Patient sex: F
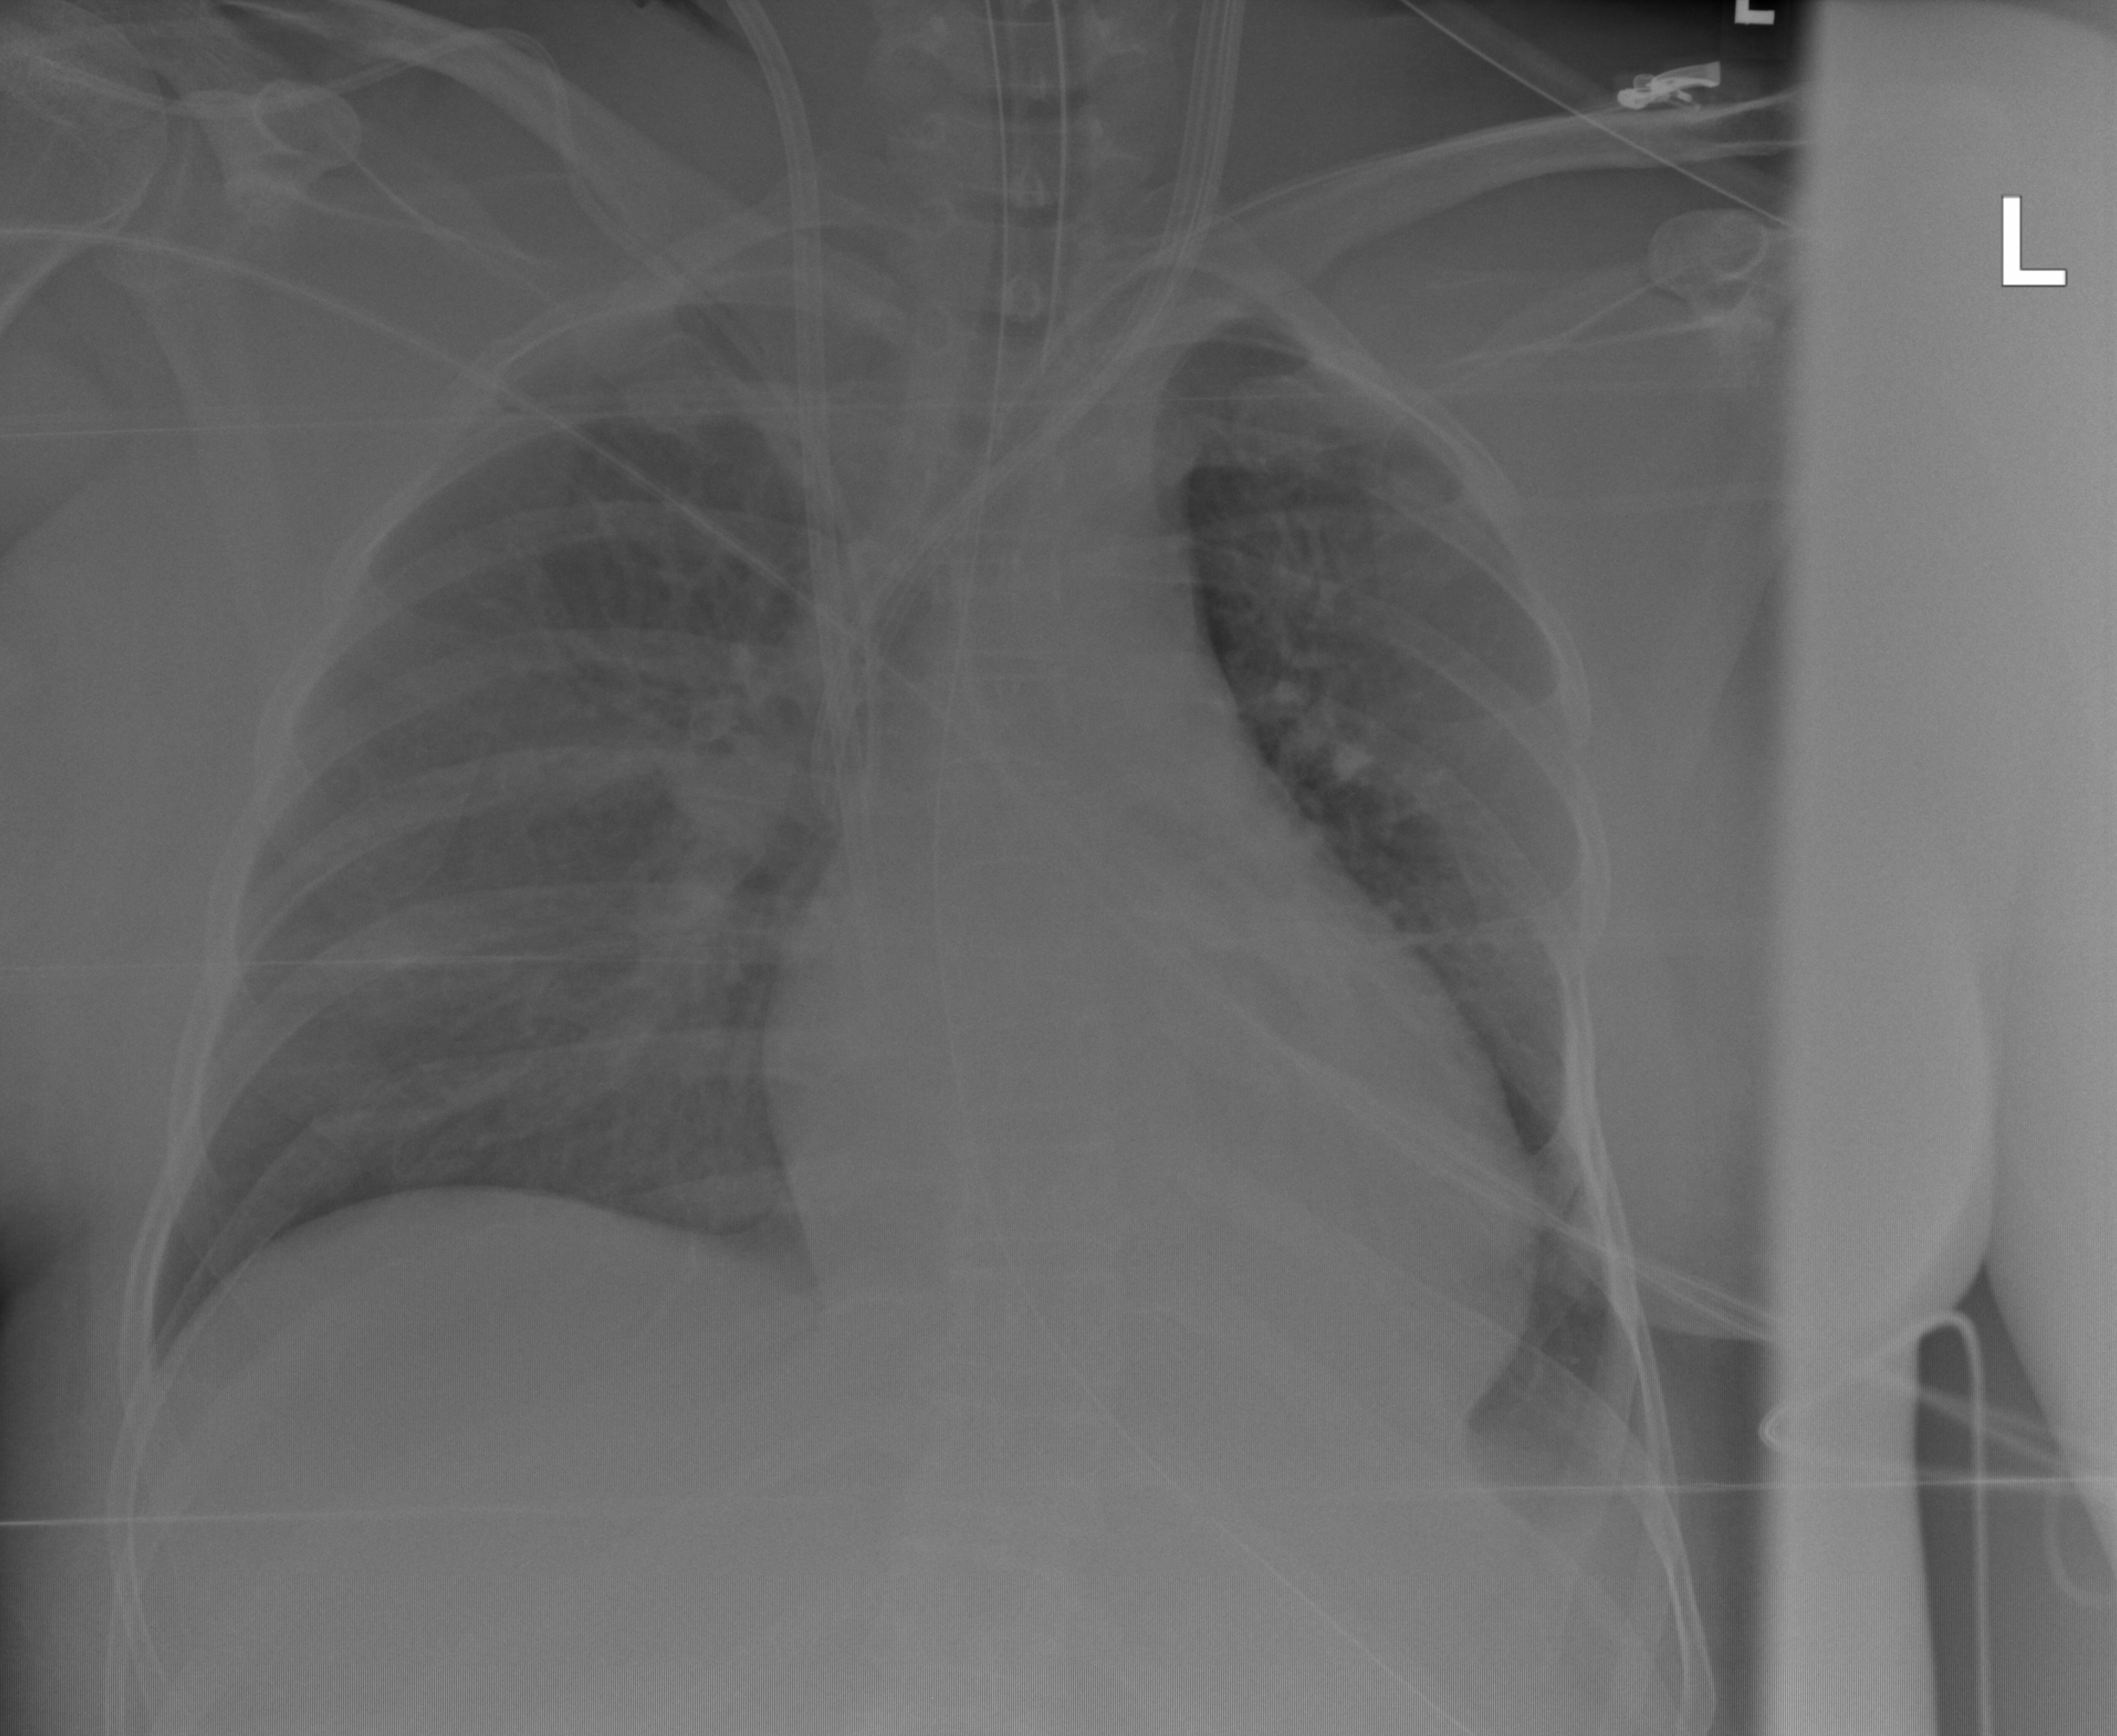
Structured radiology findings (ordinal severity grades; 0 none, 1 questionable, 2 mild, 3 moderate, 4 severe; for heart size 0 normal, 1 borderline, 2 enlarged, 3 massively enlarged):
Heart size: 1
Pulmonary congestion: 2
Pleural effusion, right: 0
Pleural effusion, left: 0
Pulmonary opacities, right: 0
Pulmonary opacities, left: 0
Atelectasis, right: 0
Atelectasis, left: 2